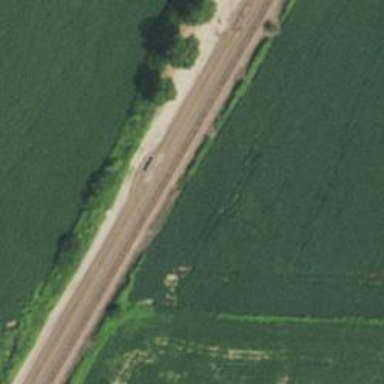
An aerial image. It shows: Railway track.